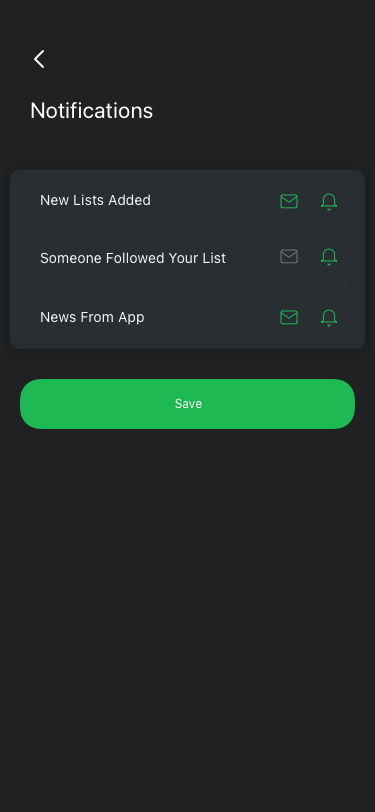
Text in this UI design:
News From App
Someone Followed Your List
New Lists Added
Notifications